Question: '''
<asp:Panel runat="server" ClientIDMode="Static" ID="pnlScroll" CssClass="pnlScroll">
<asp:UpdatePanel runat="server" ClientIDMode="Static" ID="TasksUpdatePanel" UpdateMode="Conditional">
<ContentTemplate>
<table class="taskGridView">
<tr>
<td style="width: 25%;">
<asp:DropDownList ID="ddlTaskName" CssClass="chosen-select" DataSourceID="dsPopulateTaskName" AutoPostBack="true" DataValueField="Task Name" runat="server" Width="100%" Font-Size="11px" AppendDataBoundItems="true" OnSelectedIndexChanged="ddlTaskName_onSelectIndexChanged">
<asp:ListItem Text="All" Value="%"></asp:ListItem>
</asp:DropDownList>
<asp:SqlDataSource ID="dsPopulateTaskName" runat="server" ConnectionString="<%$ ConnectionStrings:gvConnString %>" SelectCommand="SELECT DISTINCT [ATTR2739] 'Task Name' FROM HSI.RMOBJECTINSTANCE1224 CT INNER JOIN HSI.RMOBJECTINSTANCE1232 S ON CT.ATTR2846 = S.ATTR2821 INNER JOIN HSI.USERACCOUNT UA ON S.FK2852 = (UA.USERNUM * -1) LEFT JOIN HSI.RMOBJECTINSTANCE1251 PXC ON PXC.FK2924 = CT.OBJECTID LEFT JOIN HSI.RMOBJECTINSTANCE1249 P ON PXC.FK2923 = P.OBJECTID LEFT JOIN HSI.RMOBJECTINSTANCE1248 PRXC ON PRXC.FK2912 = CT.OBJECTID LEFT JOIN HSI.RMOBJECTINSTANCE1230 PR ON PR.OBJECTID = PRXC.FK2911 LEFT JOIN HSI.RMOBJECTINSTANCE1247 SXC ON SXC.FK2908 = CT.OBJECTID LEFT JOIN HSI.RMOBJECTINSTANCE1229 SI ON SI.OBJECTID = SXC.FK2907 WHERE CT.ACTIVESTATUS = 0"></asp:SqlDataSource>
</td>
<td style="width: 20%;">
<asp:DropDownList ID="ddlService" CssClass="chosen-select" DataSourceID="dsPopulateService" AutoPostBack="true" DataValueField="Service" runat="server" Width="100%" Font-Size="11px" AppendDataBoundItems="true" OnSelectedIndexChanged="ddlService_onSelectIndexChanged">
<asp:ListItem Text="All" Value="%"></asp:ListItem>
</asp:DropDownList>
<asp:SqlDataSource ID="dsPopulateService" runat="server" ConnectionString="<%$ ConnectionStrings:gvConnString %>" SelectCommand="SELECT DISTINCT [ATTR2846] 'Service' FROM HSI.RMOBJECTINSTANCE1224 CT INNER JOIN HSI.RMOBJECTINSTANCE1232 S ON CT.ATTR2846 = S.ATTR2821 INNER JOIN HSI.USERACCOUNT UA ON S.FK2852 = (UA.USERNUM * -1) LEFT JOIN HSI.RMOBJECTINSTANCE1251 PXC ON PXC.FK2924 = CT.OBJECTID LEFT JOIN HSI.RMOBJECTINSTANCE1249 P ON PXC.FK2923 = P.OBJECTID LEFT JOIN HSI.RMOBJECTINSTANCE1248 PRXC ON PRXC.FK2912 = CT.OBJECTID LEFT JOIN HSI.RMOBJECTINSTANCE1230 PR ON PR.OBJECTID = PRXC.FK2911 LEFT JOIN HSI.RMOBJECTINSTANCE1247 SXC ON SXC.FK2908 = CT.OBJECTID LEFT JOIN HSI.RMOBJECTINSTANCE1229 SI ON SI.OBJECTID = SXC.FK2907 WHERE CT.ACTIVESTATUS = 0"></asp:SqlDataSource>
</td>
<td style="width: 10%;">
<asp:DropDownList ID="ddlStatus" CssClass="chosen-select" DataSourceID="dsPopulateStatus" AutoPostBack="true" DataValueField="Status" runat="server" Width="100%" Font-Size="11px" AppendDataBoundItems="true" OnSelectedIndexChanged="ddlStatus_onSelectIndexChanged">
<asp:ListItem Text="All" Value="%"></asp:ListItem>
</asp:DropDownList>
<asp:SqlDataSource ID="dsPopulateStatus" runat="server" ConnectionString="<%$ ConnectionStrings:gvConnString %>" SelectCommand="SELECT DISTINCT [ATTR2812] 'Status' FROM HSI.RMOBJECTINSTANCE1224 CT INNER JOIN HSI.RMOBJECTINSTANCE1232 S ON CT.ATTR2846 = S.ATTR2821 INNER JOIN HSI.USERACCOUNT UA ON S.FK2852 = (UA.USERNUM * -1) LEFT JOIN HSI.RMOBJECTINSTANCE1251 PXC ON PXC.FK2924 = CT.OBJECTID LEFT JOIN HSI.RMOBJECTINSTANCE1249 P ON PXC.FK2923 = P.OBJECTID LEFT JOIN HSI.RMOBJECTINSTANCE1248 PRXC ON PRXC.FK2912 = CT.OBJECTID LEFT JOIN HSI.RMOBJECTINSTANCE1230 PR ON PR.OBJECTID = PRXC.FK2911 LEFT JOIN HSI.RMOBJECTINSTANCE1247 SXC ON SXC.FK2908 = CT.OBJECTID LEFT JOIN HSI.RMOBJECTINSTANCE1229 SI ON SI.OBJECTID = SXC.FK2907 WHERE CT.ACTIVESTATUS = 0"></asp:SqlDataSource>
</td>
<td style="width: 15%;">
<asp:DropDownList ID="ddlDueDate" CssClass="chosen-select" DataSourceID="dsPopulateDueDate" AutoPostBack="true" DataValueField="Due Date" runat="server" Width="100%" Font-Size="11px" AppendDataBoundItems="true" OnSelectedIndexChanged="ddlDueDate_onSelectIndexChanged">
<asp:ListItem Text="All" Value="%"></asp:ListItem>
</asp:DropDownList>
<asp:SqlDataSource ID="dsPopulateDueDate" runat="server" ConnectionString="<%$ ConnectionStrings:gvConnString %>" SelectCommand="SELECT DISTINCT CONVERT(VARCHAR(14), [ATTR2752], 110) 'Due Date' FROM HSI.RMOBJECTINSTANCE1224 CT INNER JOIN HSI.RMOBJECTINSTANCE1232 S ON CT.ATTR2846 = S.ATTR2821 INNER JOIN HSI.USERACCOUNT UA ON S.FK2852 = (UA.USERNUM * -1) LEFT JOIN HSI.RMOBJECTINSTANCE1251 PXC ON PXC.FK2924 = CT.OBJECTID LEFT JOIN HSI.RMOBJECTINSTANCE1249 P ON PXC.FK2923 = P.OBJECTID LEFT JOIN HSI.RMOBJECTINSTANCE1248 PRXC ON PRXC.FK2912 = CT.OBJECTID LEFT JOIN HSI.RMOBJECTINSTANCE1230 PR ON PR.OBJECTID = PRXC.FK2911 LEFT JOIN HSI.RMOBJECTINSTANCE1247 SXC ON SXC.FK2908 = CT.OBJECTID LEFT JOIN HSI.RMOBJECTINSTANCE1229 SI ON SI.OBJECTID = SXC.FK2907 WHERE CT.ACTIVESTATUS = 0"></asp:SqlDataSource>
</td>
<td style="width: 15%;">
<asp:DropDownList ID="ddlOwner" CssClass="chosen-select" DataSourceID="dsPopulateOwner" AutoPostBack="true" DataValueField="Owner" runat="server" Width="100%" Font-Size="11px" AppendDataBoundItems="true" OnSelectedIndexChanged="ddlOwner_onSelectIndexChanged">
<asp:ListItem Text="All" Value="%"></asp:ListItem>
</asp:DropDownList>
<asp:SqlDataSource ID="dsPopulateOwner" runat="server" ConnectionString="<%$ ConnectionStrings:gvConnString %>" SelectCommand="SELECT DISTINCT [REALNAME] 'Owner' FROM HSI.RMOBJECTINSTANCE1224 CT INNER JOIN HSI.RMOBJECTINSTANCE1232 S ON CT.ATTR2846 = S.ATTR2821 INNER JOIN HSI.USERACCOUNT UA ON S.FK2852 = (UA.USERNUM * -1) LEFT JOIN HSI.RMOBJECTINSTANCE1251 PXC ON PXC.FK2924 = CT.OBJECTID LEFT JOIN HSI.RMOBJECTINSTANCE1249 P ON PXC.FK2923 = P.OBJECTID LEFT JOIN HSI.RMOBJECTINSTANCE1248 PRXC ON PRXC.FK2912 = CT.OBJECTID LEFT JOIN HSI.RMOBJECTINSTANCE1230 PR ON PR.OBJECTID = PRXC.FK2911 LEFT JOIN HSI.RMOBJECTINSTANCE1247 SXC ON SXC.FK2908 = CT.OBJECTID LEFT JOIN HSI.RMOBJECTINSTANCE1229 SI ON SI.OBJECTID = SXC.FK2907 WHERE CT.ACTIVESTATUS = 0"></asp:SqlDataSource>
</td>
<td style="width: 15%;">
<asp:DropDownList ID="ddlClient" CssClass="chosen-select" DataSourceID="dsPopulateClient" AutoPostBack="true" DataValueField="Client" runat="server" Width="100%" Font-Size="11px" AppendDataBoundItems="true" OnSelectedIndexChanged="ddlClient_onSelectIndexChanged">
<asp:ListItem Text="All" Value="%"></asp:ListItem>
</asp:DropDownList>
<asp:SqlDataSource ID="dsPopulateClient" runat="server" ConnectionString="<%$ ConnectionStrings:gvConnString %>" SelectCommand="SELECT DISTINCT [ATTR2799] 'Client' FROM HSI.RMOBJECTINSTANCE1224 CT INNER JOIN HSI.RMOBJECTINSTANCE1232 S ON CT.ATTR2846 = S.ATTR2821 INNER JOIN HSI.USERACCOUNT UA ON S.FK2852 = (UA.USERNUM * -1) LEFT JOIN HSI.RMOBJECTINSTANCE1251 PXC ON PXC.FK2924 = CT.OBJECTID LEFT JOIN HSI.RMOBJECTINSTANCE1249 P ON PXC.FK2923 = P.OBJECTID LEFT JOIN HSI.RMOBJECTINSTANCE1248 PRXC ON PRXC.FK2912 = CT.OBJECTID LEFT JOIN HSI.RMOBJECTINSTANCE1230 PR ON PR.OBJECTID = PRXC.FK2911 LEFT JOIN HSI.RMOBJECTINSTANCE1247 SXC ON SXC.FK2908 = CT.OBJECTID LEFT JOIN HSI.RMOBJECTINSTANCE1229 SI ON SI.OBJECTID = SXC.FK2907 WHERE CT.ACTIVESTATUS = 0"></asp:SqlDataSource>
</td>
<td style="width: 15%;">
<asp:DropDownList ID="ddlSite" CssClass="chosen-select" DataSourceID="dsPopulateSite" AutoPostBack="true" DataValueField="Site" runat="server" Width="100%" Font-Size="11px" AppendDataBoundItems="true" OnSelectedIndexChanged="ddlSite_onSelectIndexChanged">
<asp:ListItem Text="All" Value="%"></asp:ListItem>
</asp:DropDownList>
<asp:SqlDataSource ID="dsPopulateSite" runat="server" ConnectionString="<%$ ConnectionStrings:gvConnString %>" SelectCommand="SELECT DISTINCT [ATTR2819] 'Site' FROM HSI.RMOBJECTINSTANCE1224 CT INNER JOIN HSI.RMOBJECTINSTANCE1232 S ON CT.ATTR2846 = S.ATTR2821 INNER JOIN HSI.USERACCOUNT UA ON S.FK2852 = (UA.USERNUM * -1) LEFT JOIN HSI.RMOBJECTINSTANCE1251 PXC ON PXC.FK2924 = CT.OBJECTID LEFT JOIN HSI.RMOBJECTINSTANCE1249 P ON PXC.FK2923 = P.OBJECTID LEFT JOIN HSI.RMOBJECTINSTANCE1248 PRXC ON PRXC.FK2912 = CT.OBJECTID LEFT JOIN HSI.RMOBJECTINSTANCE1230 PR ON PR.OBJECTID = PRXC.FK2911 LEFT JOIN HSI.RMOBJECTINSTANCE1247 SXC ON SXC.FK2908 = CT.OBJECTID LEFT JOIN HSI.RMOBJECTINSTANCE1229 SI ON SI.OBJECTID = SXC.FK2907 WHERE CT.ACTIVESTATUS = 0"></asp:SqlDataSource>
</td>
<td style="width: 15%;">
<asp:DropDownList ID="ddlPractice" CssClass="chosen-select" DataSourceID="dsPopulatePractice" AutoPostBack="true" DataValueField="Practice" runat="server" Width="100%" Font-Size="11px" AppendDataBoundItems="true" OnSelectedIndexChanged="ddlPractice_onSelectIndexChanged">
<asp:ListItem Text="All" Value="%"></asp:ListItem>
</asp:DropDownList>
<asp:SqlDataSource ID="dsPopulatePractice" runat="server" ConnectionString="<%$ ConnectionStrings:gvConnString %>" SelectCommand="SELECT DISTINCT [ATTR2817] 'Practice' FROM HSI.RMOBJECTINSTANCE1224 CT INNER JOIN HSI.RMOBJECTINSTANCE1232 S ON CT.ATTR2846 = S.ATTR2821 INNER JOIN HSI.USERACCOUNT UA ON S.FK2852 = (UA.USERNUM * -1) LEFT JOIN HSI.RMOBJECTINSTANCE1251 PXC ON PXC.FK2924 = CT.OBJECTID LEFT JOIN HSI.RMOBJECTINSTANCE1249 P ON PXC.FK2923 = P.OBJECTID LEFT JOIN HSI.RMOBJECTINSTANCE1248 PRXC ON PRXC.FK2912 = CT.OBJECTID LEFT JOIN HSI.RMOBJECTINSTANCE1230 PR ON PR.OBJECTID = PRXC.FK2911 LEFT JOIN HSI.RMOBJECTINSTANCE1247 SXC ON SXC.FK2908 = CT.OBJECTID LEFT JOIN HSI.RMOBJECTINSTANCE1229 SI ON SI.OBJECTID = SXC.FK2907 WHERE CT.ACTIVESTATUS = 0"></asp:SqlDataSource>
</td>
<td style="width: 15%;">
<asp:DropDownList ID="ddlProvider" CssClass="chosen-select" DataSourceID="dsPopulateProvider" AutoPostBack="true" DataValueField="Provider" runat="server" Width="100%" Font-Size="11px" AppendDataBoundItems="true" OnSelectedIndexChanged="ddlProvider_onSelectIndexChanged">
<asp:ListItem Text="All" Value="%"></asp:ListItem>
</asp:DropDownList>
<asp:SqlDataSource ID="dsPopulateProvider" runat="server" ConnectionString="<%$ ConnectionStrings:gvConnString %>" SelectCommand="SELECT DISTINCT [ATTR2919] 'Provider' FROM HSI.RMOBJECTINSTANCE1224 CT INNER JOIN HSI.RMOBJECTINSTANCE1232 S ON CT.ATTR2846 = S.ATTR2821 INNER JOIN HSI.USERACCOUNT UA ON S.FK2852 = (UA.USERNUM * -1) LEFT JOIN HSI.RMOBJECTINSTANCE1251 PXC ON PXC.FK2924 = CT.OBJECTID LEFT JOIN HSI.RMOBJECTINSTANCE1249 P ON PXC.FK2923 = P.OBJECTID LEFT JOIN HSI.RMOBJECTINSTANCE1248 PRXC ON PRXC.FK2912 = CT.OBJECTID LEFT JOIN HSI.RMOBJECTINSTANCE1230 PR ON PR.OBJECTID = PRXC.FK2911 LEFT JOIN HSI.RMOBJECTINSTANCE1247 SXC ON SXC.FK2908 = CT.OBJECTID LEFT JOIN HSI.RMOBJECTINSTANCE1229 SI ON SI.OBJECTID = SXC.FK2907 WHERE CT.ACTIVESTATUS = 0"></asp:SqlDataSource>
</td>
</tr>
</table>
<asp:GridView ShowHeaderWhenEmpty="false" AlternatingRowStyle-BackColor="#EBE9E9" AutoGenerateColumns="false" OnSorting="yourTasksGV_Sorting" AllowSorting="true" ID="yourTasksGV" runat="server" ClientIDMode="Static" EmptyDataText="There is no data to display" OnRowDataBound="yourTasksGV_RowDataBound" OnRowCreated="yourTasksGV_RowCreated">
<Columns>
<asp:HyperLinkField Target="_blank" DataNavigateUrlFields="Task Detail" DataTextField="Task Name" DataNavigateUrlFormatString="" HeaderText="Task Detail" SortExpression="Task Name" ItemStyle-Width="25%" ItemStyle-CssClass="taskTableColumn" />
<asp:BoundField DataField="Service" HeaderText="Service" SortExpression="Service" ItemStyle-Width="20%" ItemStyle-CssClass="taskTableColumn" />
<asp:BoundField DataField="Status" HeaderText="Status" SortExpression="Status" ItemStyle-Width="10%" ItemStyle-CssClass="taskTableColumn" />
<asp:BoundField DataField="Due Date" HeaderText="Due Date" SortExpression="Due Date" ItemStyle-Width="15%" ItemStyle-CssClass="taskTableColumn" />
<asp:BoundField DataField="Owner" HeaderText="Owner" SortExpression="Owner" ItemStyle-Width="15%" ItemStyle-CssClass="taskTableColumn" />
<asp:BoundField DataField="Client" HeaderText="Client" SortExpression="Client" ItemStyle-Width="15%" ItemStyle-CssClass="taskTableColumn" />
<asp:BoundField DataField="Site" HeaderText="Site" SortExpression="Site" ItemStyle-Width="15%" ItemStyle-CssClass="taskTableColumn" />
<asp:BoundField DataField="Practice" HeaderText="Practice" SortExpression="Practice" ItemStyle-Width="15%" ItemStyle-CssClass="taskTableColumn" />
<asp:BoundField DataField="Provider" HeaderText="Provider" SortExpression="Provider" ItemStyle-Width="15%" ItemStyle-CssClass="taskTableColumn" />
</Columns>
</asp:GridView>
</ContentTemplate>
</asp:UpdatePanel>
</asp:Panel>
'''
CSS:
'''
#yourTasksGV {
width: 145%;
padding: 0;
margin: 0 auto;
}
.taskGridView
{
width: 145%;
padding: 0;
margin: 0;
border: 0;
border-spacing: 0;
border-collapse: separate;
}
.pnlScroll {
height: 480px;
width: 100%;
display: inline-block;
overflow-y: auto;
overflow: auto;
position: relative;
/* IE */
scrollbar-base-color: #A0A0A0;
scrollbar-base-color: #A0A0A0;
scrollbar-3dlight-color: #A0A0A0;
scrollbar-highlight-color: #A0A0A0;
scrollbar-track-color: #EBEBEB;
scrollbar-arrow-color: #FFFFFF;
scrollbar-shadow-color: #A0A0A0;
scrollbar-darkshadow-color: #A0A0A0;
}
'''
displays this:

How do I modify the code so that the last three DropDownList is displayed as well as match the bottom GridView width for each TD?
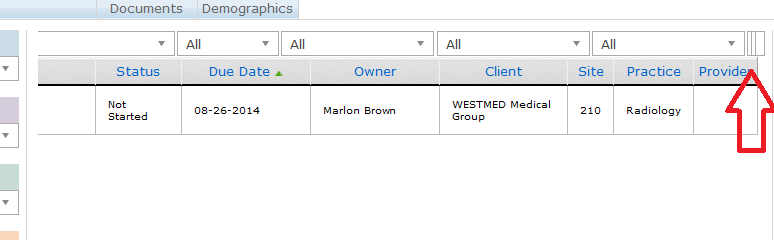
Answer: Bad answer: You noticed that if you sum up your width percents you go up to 125% of the table size?
Good answer: Fix your width properties so they sum up to 100%
Edit:
If you want you can remove all the width properties, that way it arrange the td so they all fit!